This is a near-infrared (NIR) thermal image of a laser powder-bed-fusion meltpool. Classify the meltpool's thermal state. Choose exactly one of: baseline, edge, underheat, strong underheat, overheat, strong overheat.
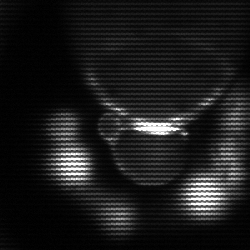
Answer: baseline